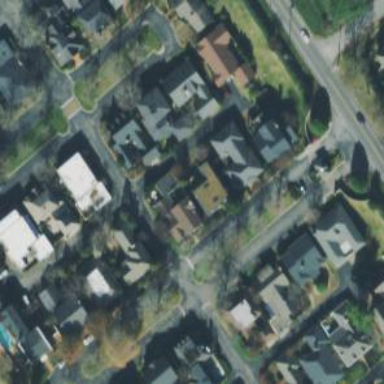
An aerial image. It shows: Alley classified as service road.